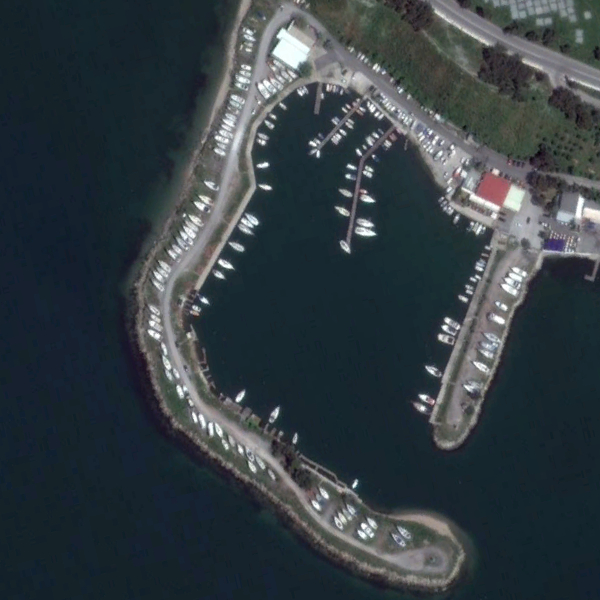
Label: Port